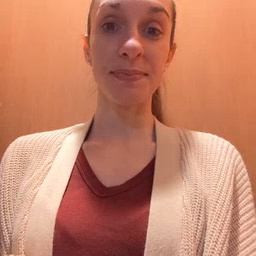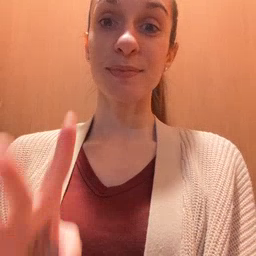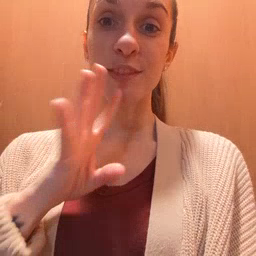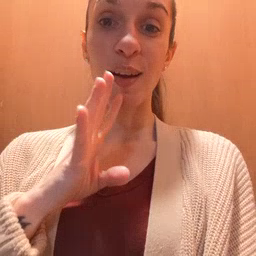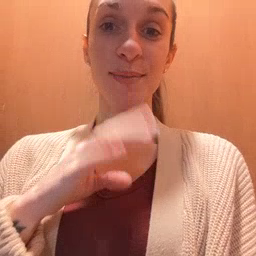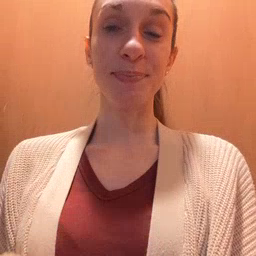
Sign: talk